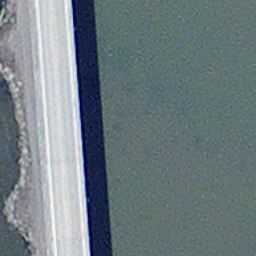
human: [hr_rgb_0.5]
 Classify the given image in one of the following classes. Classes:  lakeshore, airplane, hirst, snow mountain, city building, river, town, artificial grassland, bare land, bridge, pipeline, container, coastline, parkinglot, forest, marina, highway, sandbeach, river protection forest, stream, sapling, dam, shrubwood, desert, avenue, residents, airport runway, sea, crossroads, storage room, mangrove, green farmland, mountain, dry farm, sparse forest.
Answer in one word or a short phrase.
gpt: bridge